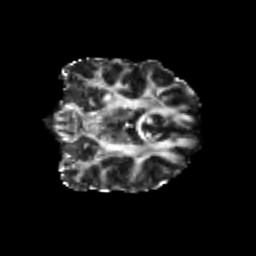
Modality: FA
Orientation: coronal
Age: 26
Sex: female
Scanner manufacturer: siemens
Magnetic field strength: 3 T
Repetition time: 3.5 s
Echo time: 0.104 s